Question:
I don't understand, the file is saved with that letter and it turns yellow, tho it only happens with some, and when it turns yellow, it ruins the code and the video doesnt pop up...
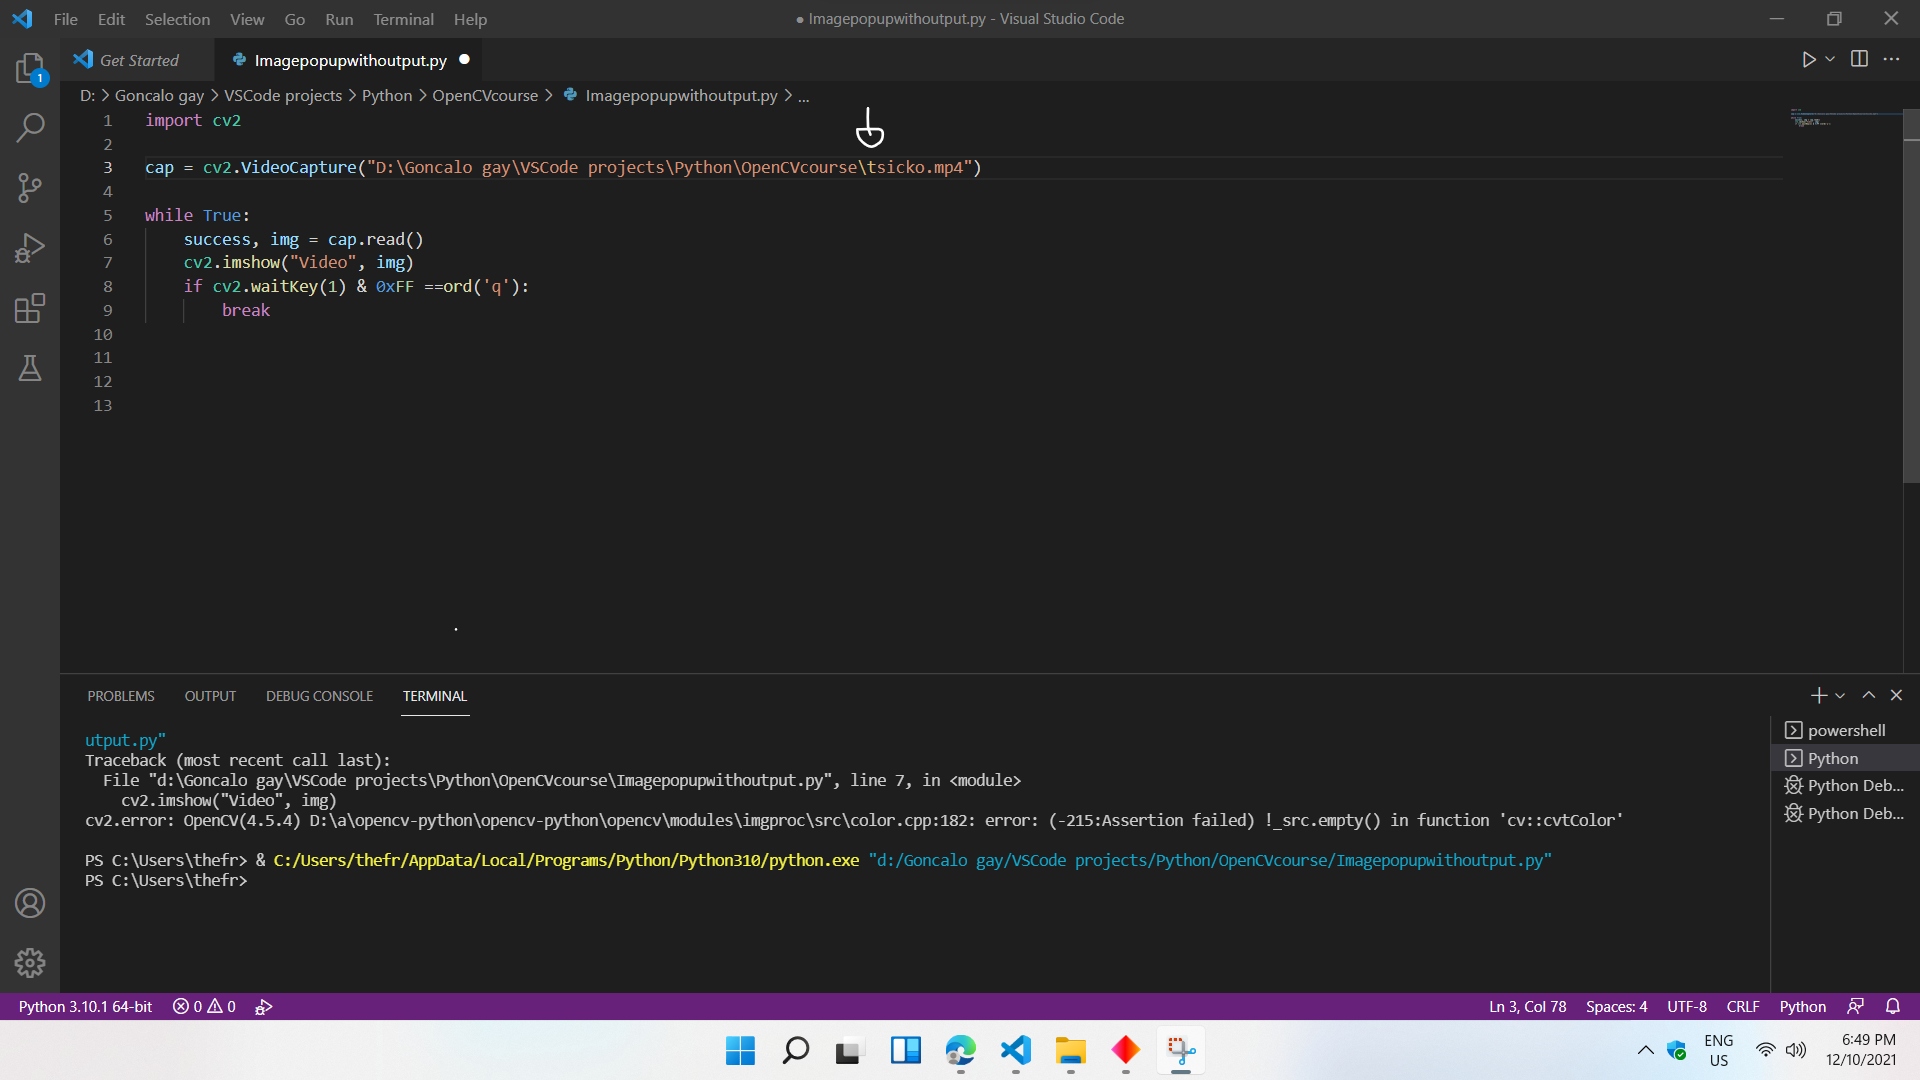
Answer: This is not a letter, this is a tabulation, thus the special syntax highlighting in your text editor:
'''
print('abc def')
'''
output: 'abc def'
Use a raw string by prefixing the string with 'r' to avoid interpretation of the ' ' as tabulation:
'''
print(r'abc def')
'''
output: 'abc def'